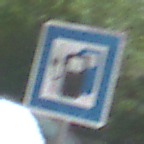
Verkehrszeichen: LadestationFuerElektrofahrzeuge
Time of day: MorningAfternoon
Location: Outdoor (Urban)
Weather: Overcast
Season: NotSpecified
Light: Natural